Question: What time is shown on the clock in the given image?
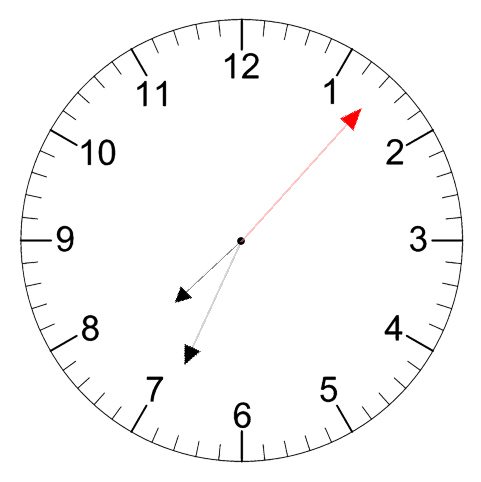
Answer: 07:34:07